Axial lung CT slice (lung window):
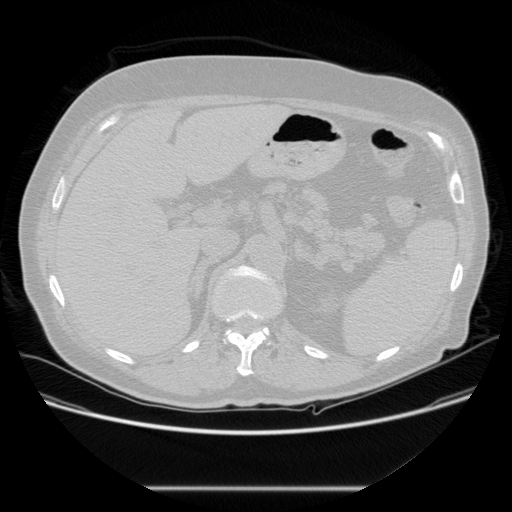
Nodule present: no